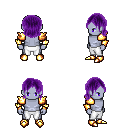
a pixel art fantasy rpg character, male body template, dark elf, purple skin, gold arm armor, white pants, purple long bangs hairstyle, gold boots, four views (front, back, left, right), 2x2 character sprite sheet, small pixel art, hard edges, no anti-aliasing